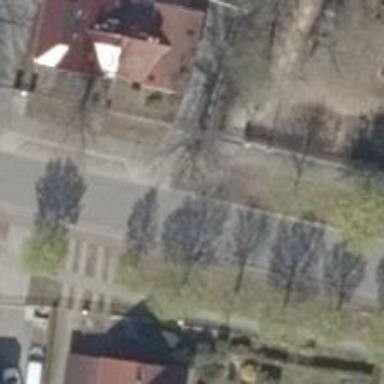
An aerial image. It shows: Driveway.